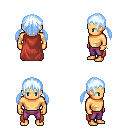
a pixel art fantasy rpg character, male body template, human, tanned skin, maroon cape, magenta pants, white cyan twin-tailed hairstyle, bracelets, four views (front, back, left, right), 2x2 character sprite sheet, small pixel art, hard edges, no anti-aliasing